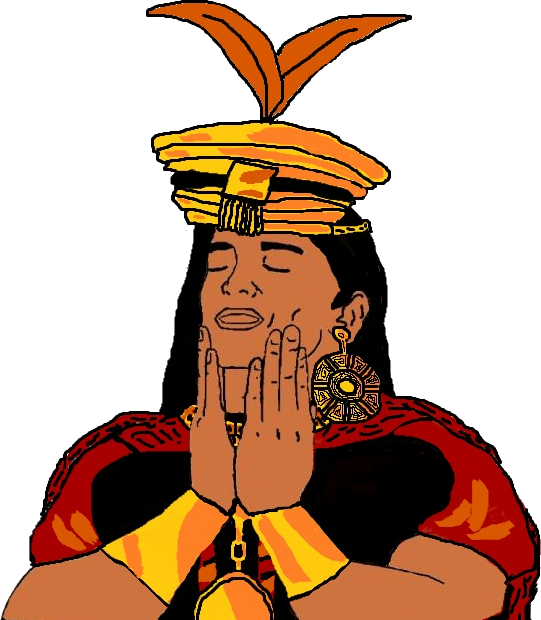
Label: 5_Feels_Good